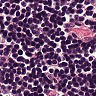
Metastatic tissue present: no